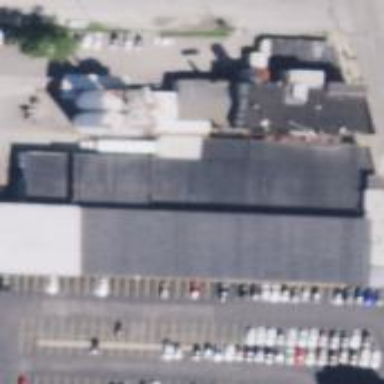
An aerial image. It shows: Industrial building.